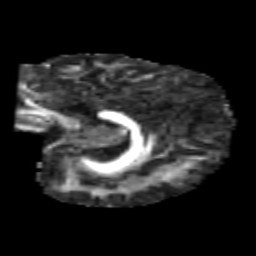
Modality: FA
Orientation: sagittal
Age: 6
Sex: male
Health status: healthy